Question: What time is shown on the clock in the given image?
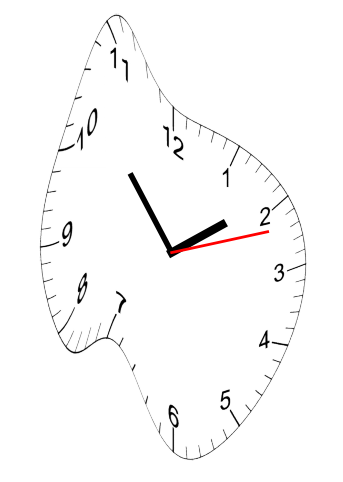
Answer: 01:53:12